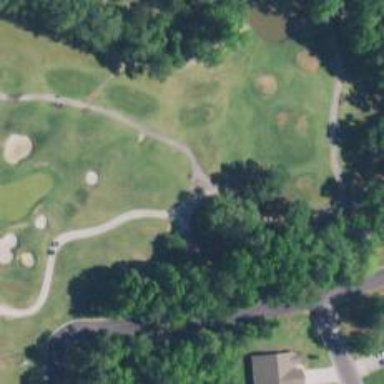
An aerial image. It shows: Service road designated as golf cart path.